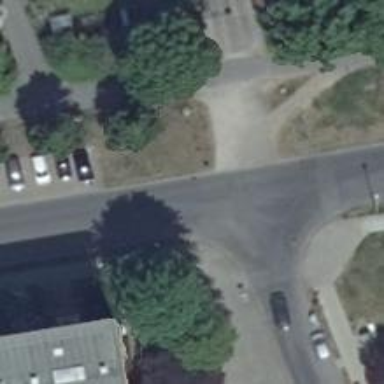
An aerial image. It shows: Residential road with asphalt surface. Both sides have sidewalks.